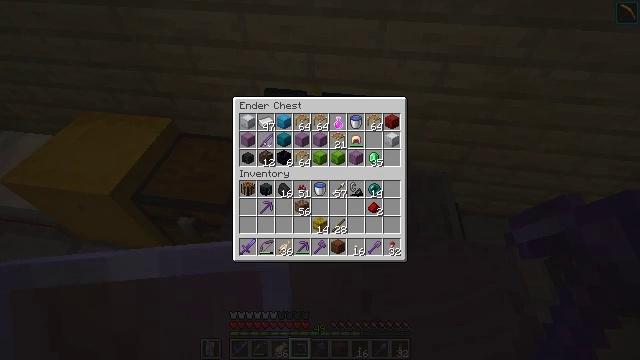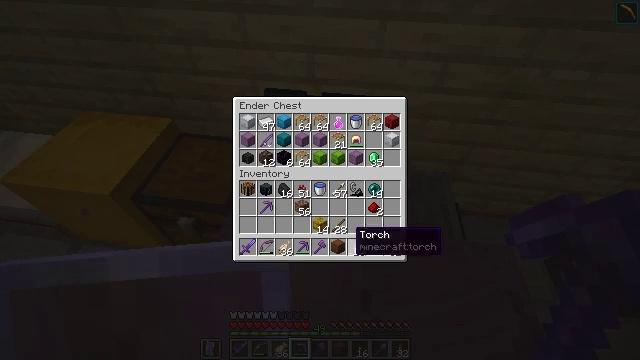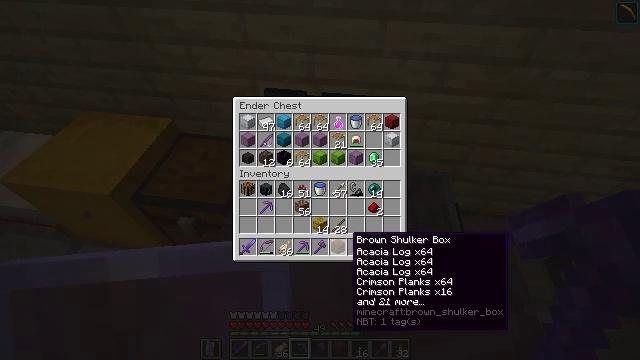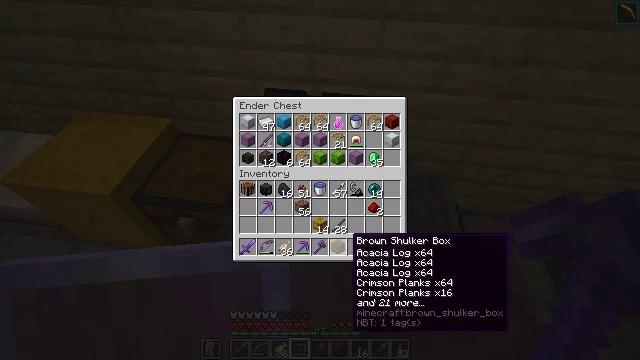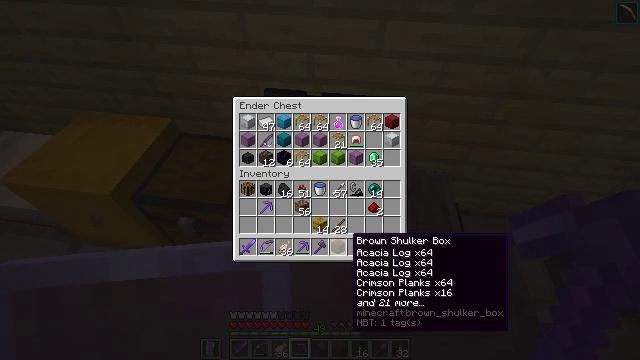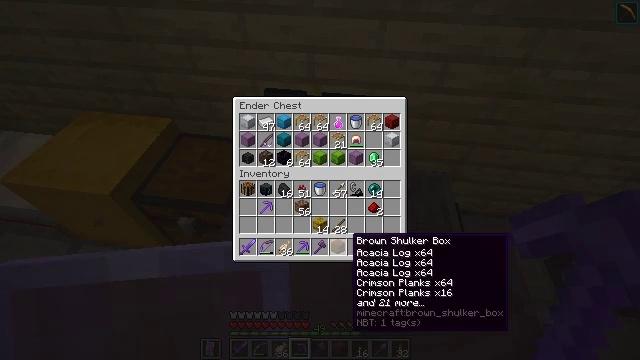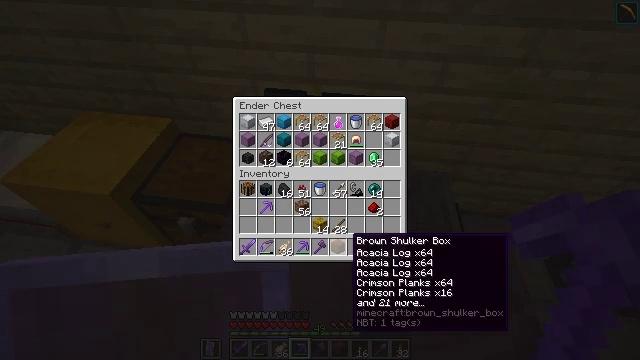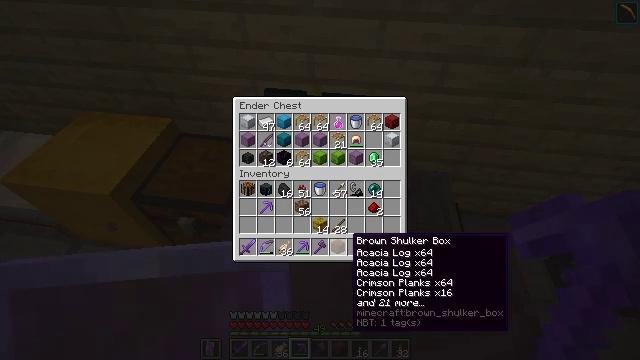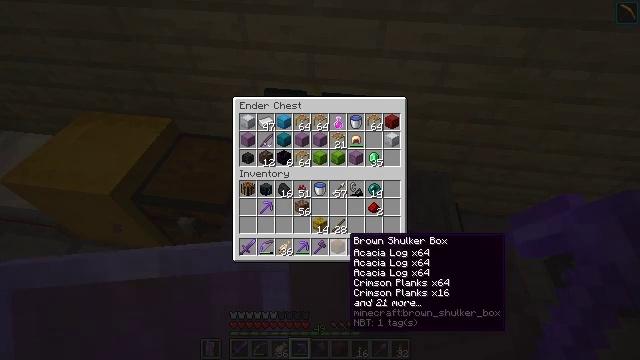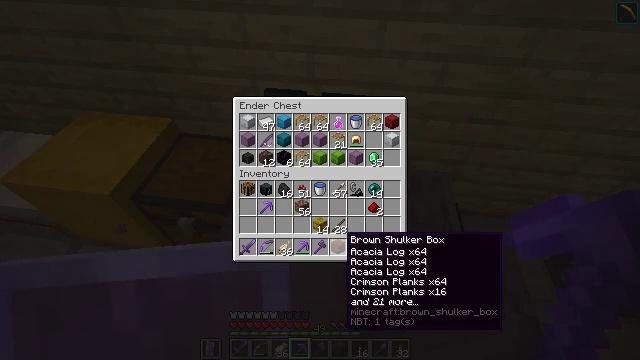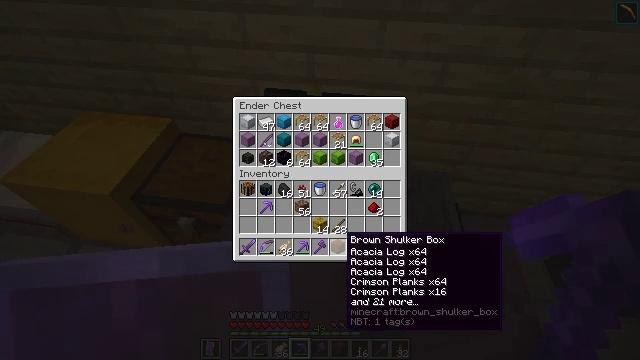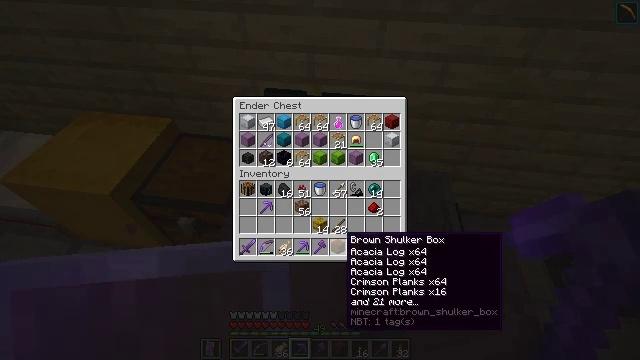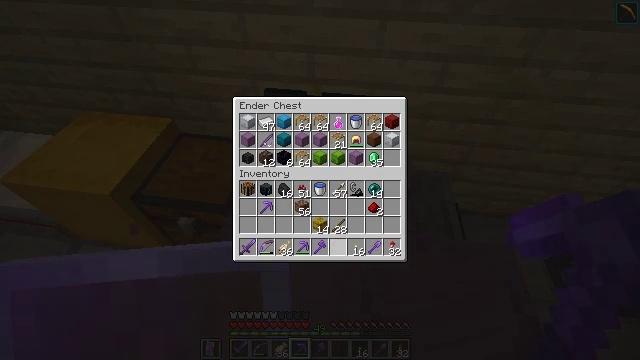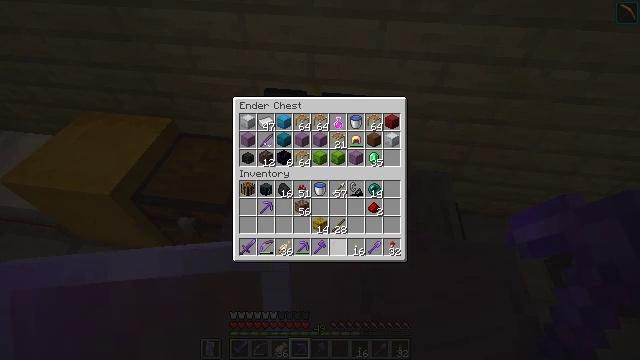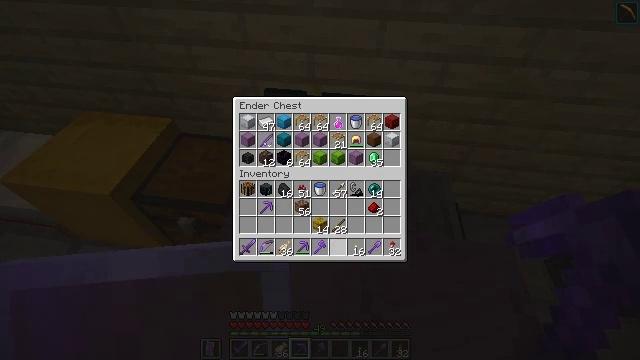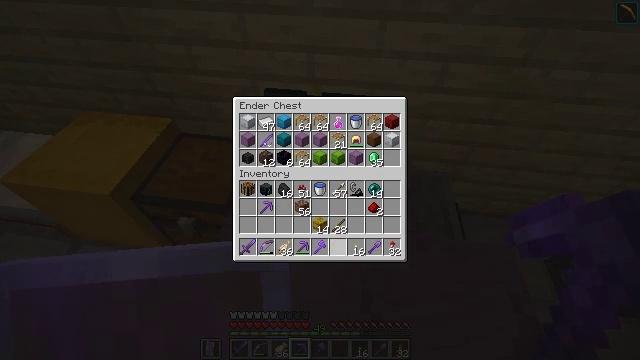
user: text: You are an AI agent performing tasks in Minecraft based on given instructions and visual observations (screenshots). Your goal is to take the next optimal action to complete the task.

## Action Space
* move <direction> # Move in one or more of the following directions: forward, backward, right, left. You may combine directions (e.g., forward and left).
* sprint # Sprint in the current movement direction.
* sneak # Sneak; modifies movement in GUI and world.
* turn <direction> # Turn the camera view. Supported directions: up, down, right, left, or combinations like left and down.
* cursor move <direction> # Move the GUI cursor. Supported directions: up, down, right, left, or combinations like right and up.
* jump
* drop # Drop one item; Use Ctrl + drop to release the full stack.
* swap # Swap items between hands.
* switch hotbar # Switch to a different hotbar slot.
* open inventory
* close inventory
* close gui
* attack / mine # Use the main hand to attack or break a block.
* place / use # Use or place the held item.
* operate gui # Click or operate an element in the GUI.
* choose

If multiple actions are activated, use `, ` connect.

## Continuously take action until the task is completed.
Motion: motion action
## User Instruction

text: Transform blaze rods into blaze powder.
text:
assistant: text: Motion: cursor move left
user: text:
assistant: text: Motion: no_op
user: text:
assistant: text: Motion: no_op
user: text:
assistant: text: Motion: no_op
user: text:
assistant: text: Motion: sneak
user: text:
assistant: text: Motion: sneak
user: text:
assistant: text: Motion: sneak
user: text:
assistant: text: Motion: sneak
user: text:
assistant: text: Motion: sneak
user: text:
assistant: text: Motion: sneak
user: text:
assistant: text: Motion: sneak
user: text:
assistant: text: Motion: sneak, operate gui
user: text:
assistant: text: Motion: sneak, operate gui
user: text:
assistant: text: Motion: sneak, operate gui
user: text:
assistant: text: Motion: sneak
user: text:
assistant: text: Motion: sneak
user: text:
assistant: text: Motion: sneak
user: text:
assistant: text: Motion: no_op
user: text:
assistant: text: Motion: no_op
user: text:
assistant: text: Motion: no_op
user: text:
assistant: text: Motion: no_op
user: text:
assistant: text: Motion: no_op
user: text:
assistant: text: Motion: no_op
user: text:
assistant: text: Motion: no_op
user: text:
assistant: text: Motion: no_op
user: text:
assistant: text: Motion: cursor move left
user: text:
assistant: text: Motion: turn left and up, close gui
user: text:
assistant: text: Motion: turn left and up
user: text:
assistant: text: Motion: turn left and up
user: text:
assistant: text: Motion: no_op